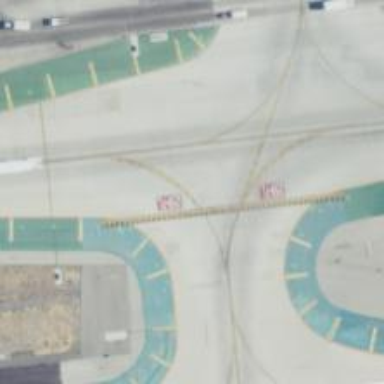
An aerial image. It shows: Image of taxiway at airport.